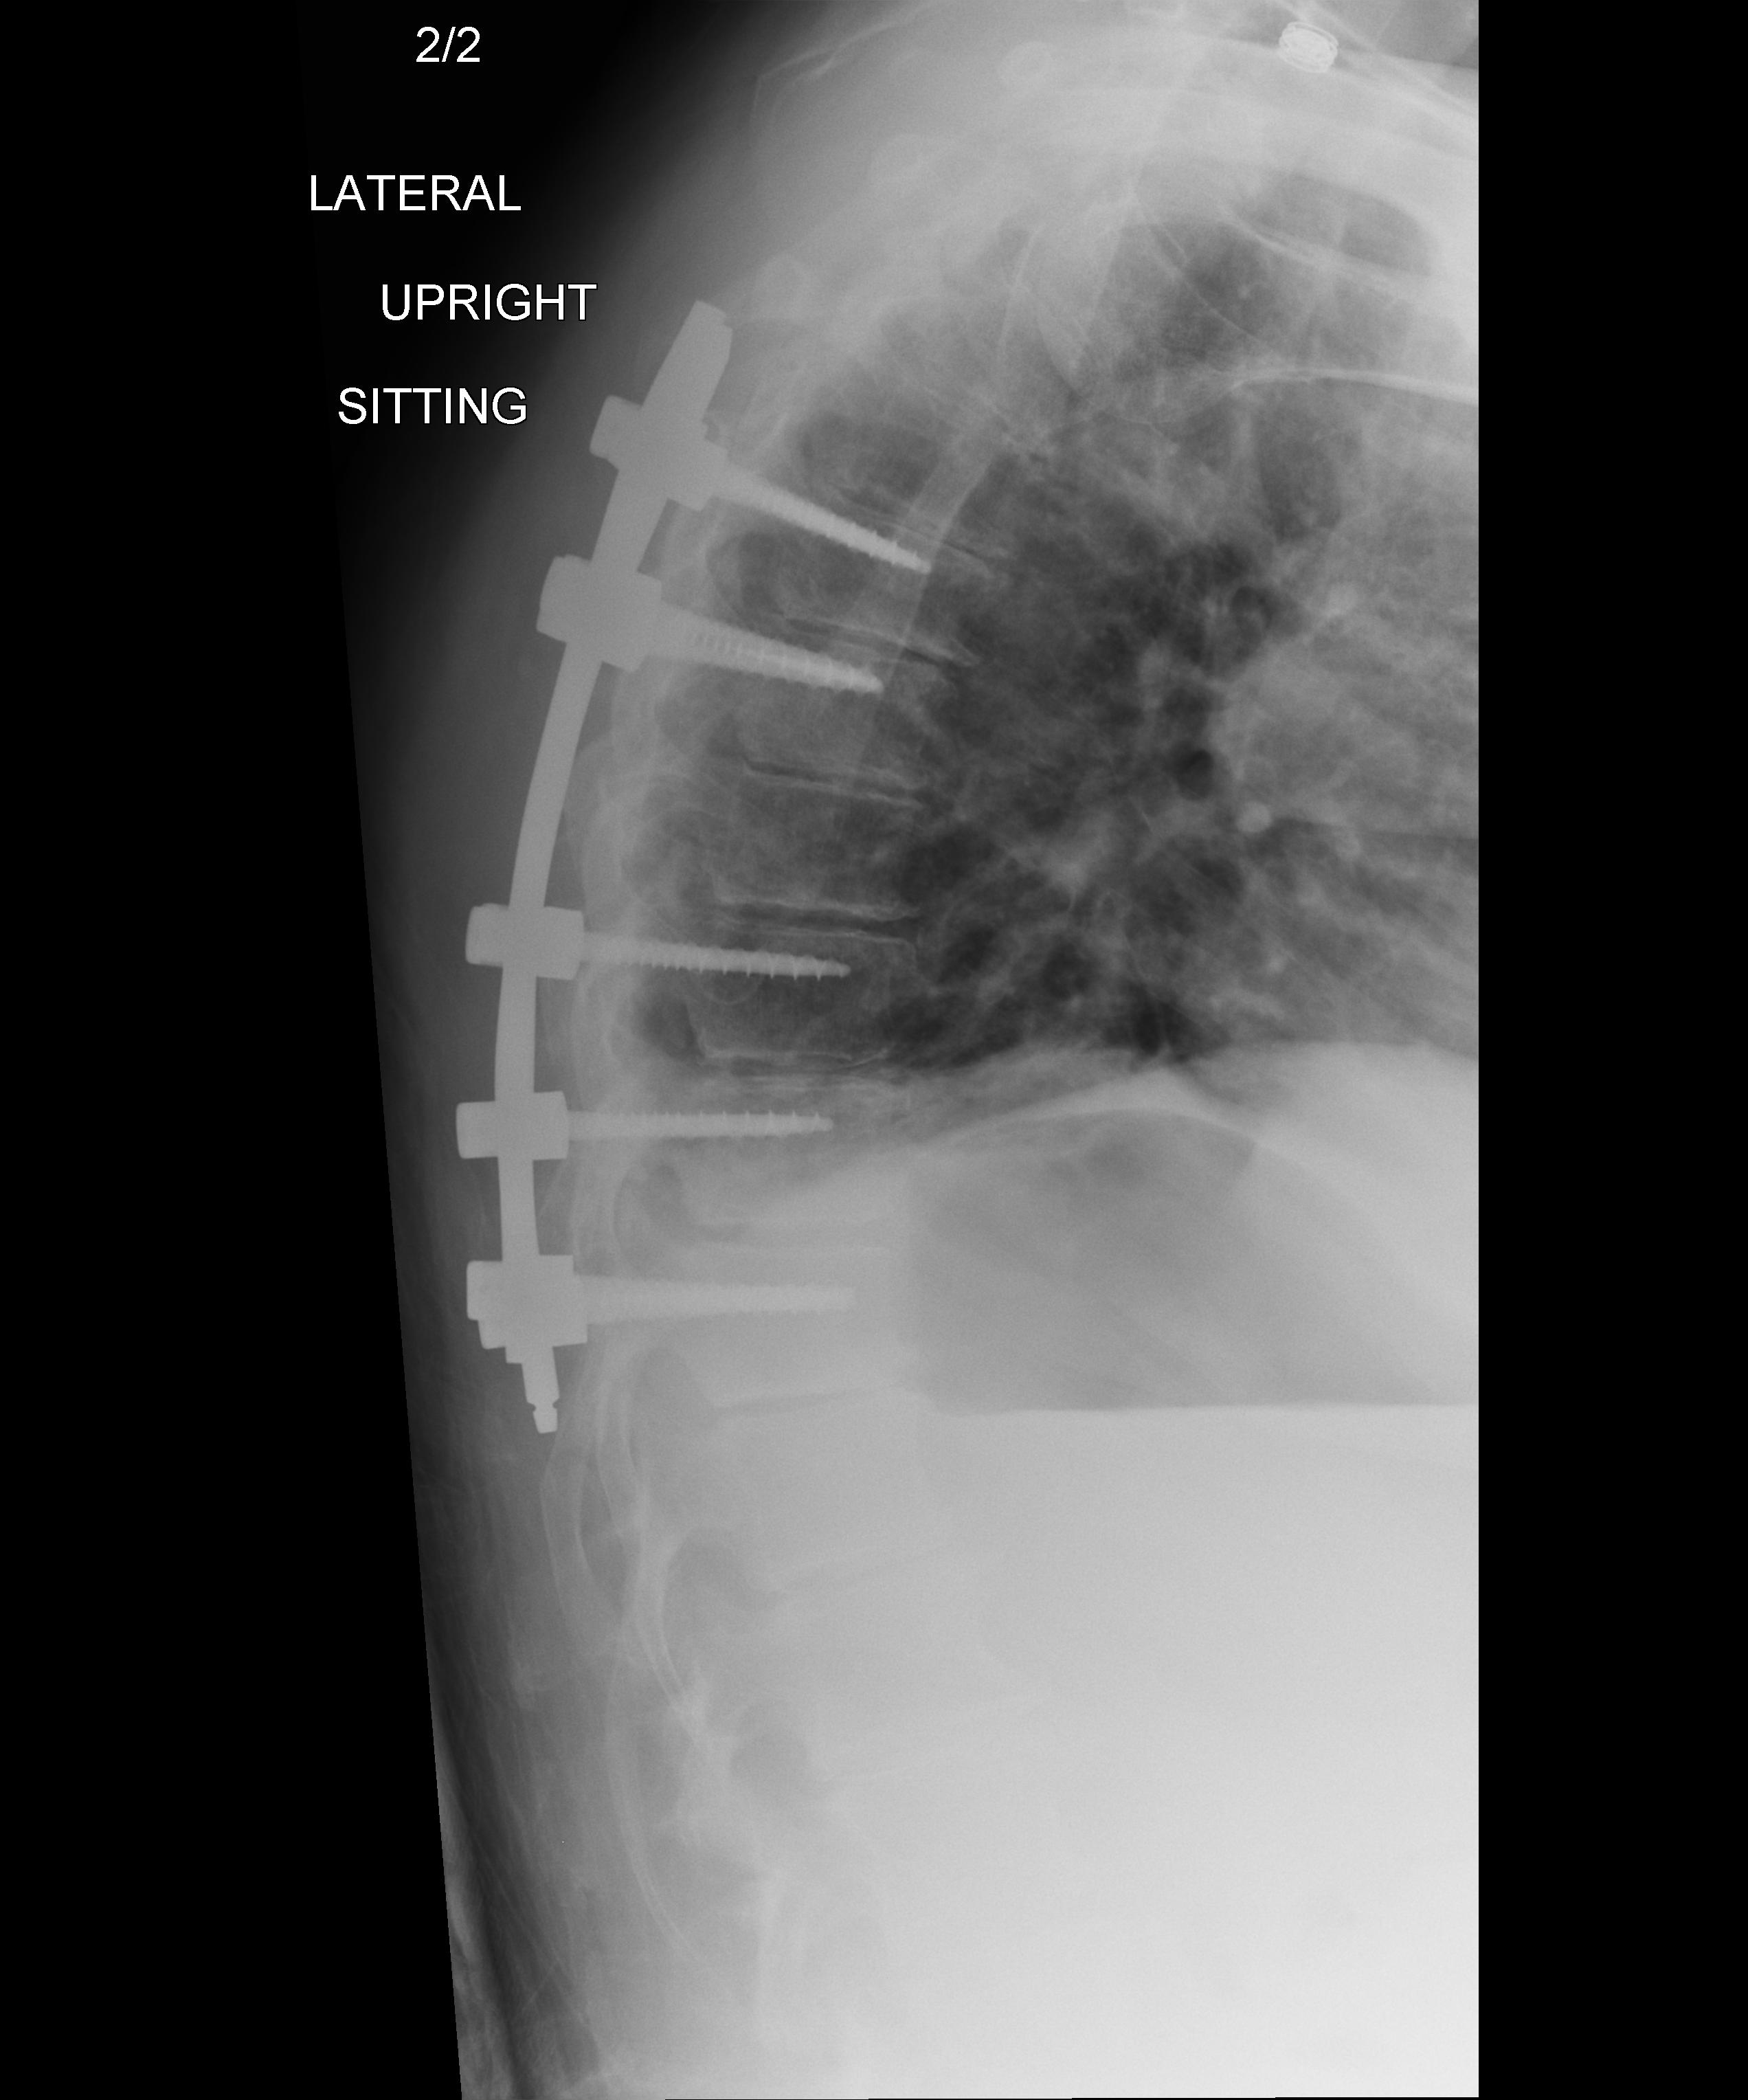
View: LATERAL
Implant manufacturer: medtronic solera